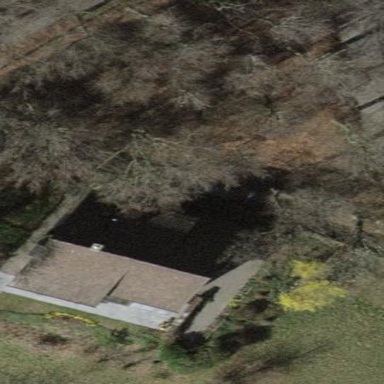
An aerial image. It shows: Detached building.